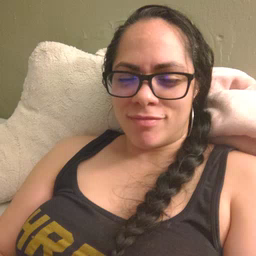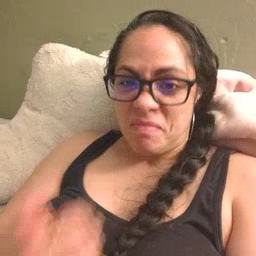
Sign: any